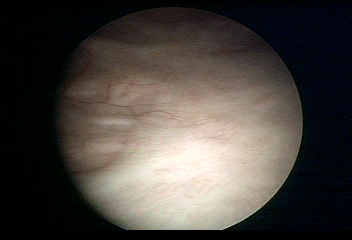
Modality: WLC
Class: Normal mucosa
Bladder cancer association: No